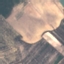
Label: PermanentCrop